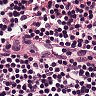
Metastatic tissue present: no